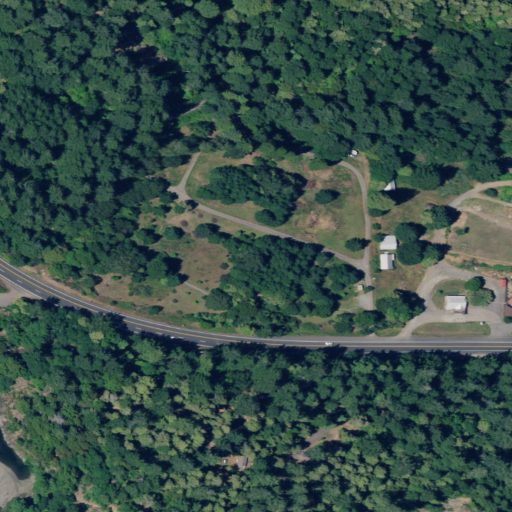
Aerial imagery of plain(s) in California named Ray Meadow containing evergreen forest, open development, shrub, low intensity development, grassland, medium intensity development, and open water